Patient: sex F, age 60
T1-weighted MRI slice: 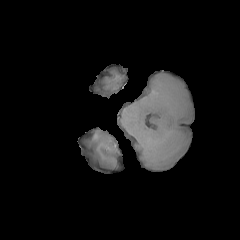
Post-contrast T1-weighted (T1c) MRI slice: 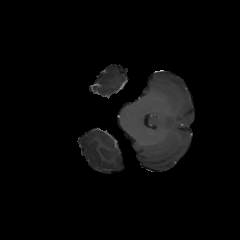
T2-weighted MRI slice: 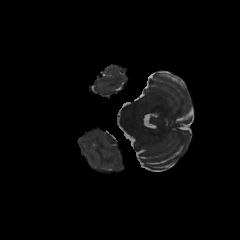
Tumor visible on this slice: no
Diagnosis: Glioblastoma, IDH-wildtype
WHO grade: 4